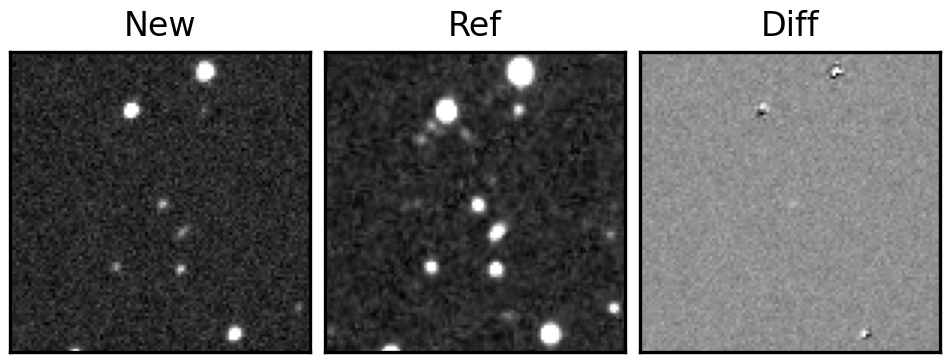
Label: real